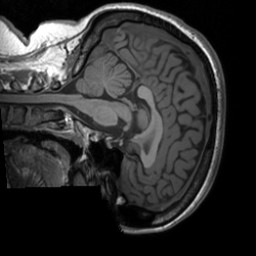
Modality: T1w
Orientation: sagittal
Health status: healthy
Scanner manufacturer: siemens
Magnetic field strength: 3 T
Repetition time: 1.9 s
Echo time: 0.00226 s